Field crop: maize
Growth stage: 2
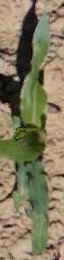
Species: maize